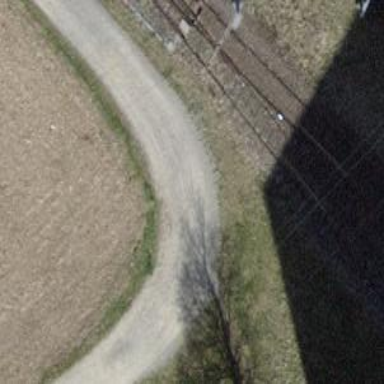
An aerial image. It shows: Agricultural track with pebblestone surface. The track is suitable for agricultural vehicles and has very good grade grade1 tracktype.